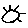
Label: sun